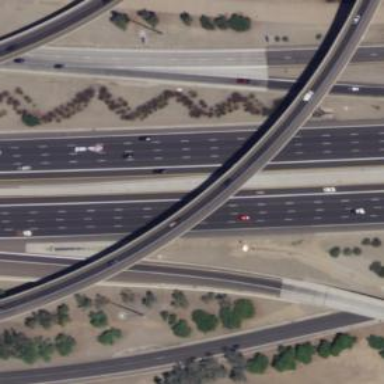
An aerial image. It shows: Motorway.